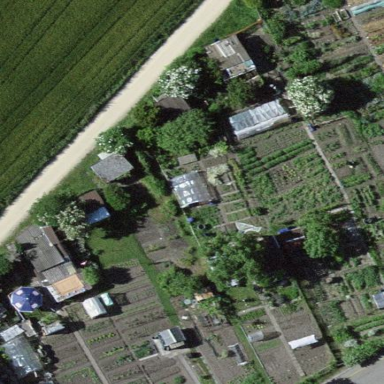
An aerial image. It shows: Area designated for allotments.